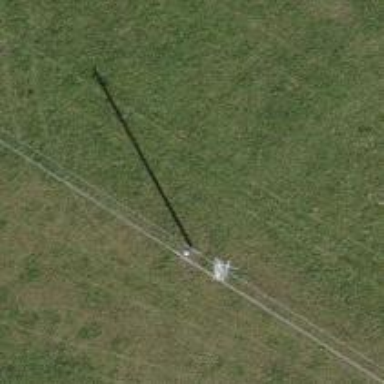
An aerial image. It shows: Power pole.